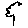
Label: tree